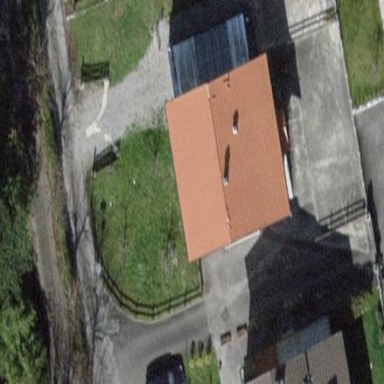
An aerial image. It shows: Gabled roof made of tiles across the apartments building.